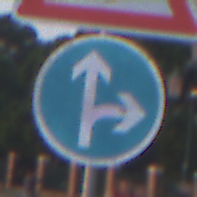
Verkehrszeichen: VorgeschriebeneFahrtrichtungGeradeausOderRechts
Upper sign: Lichtzeichenanlage
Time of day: SunriseSunset
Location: Outdoor (Urban)
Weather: Clear
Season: NotSpecified
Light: Natural